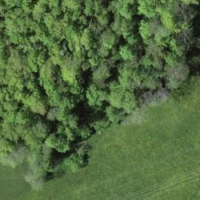
EUNIS habitat code: 44
Species observed at this site:
Lathyrus vernus